Question: I am relatively new to working with jQuery and jsTree. In my application I call an API, and then want to display the resulting JSON using jsTree. For my sample I am using this fake API call <URL>
However, when the page loads, only the last item in the array is "open" and if I click on other items then it just shows the data from the last item. Here's a stripped down version: <URL> and here is a screenshot of the phenomenon that I am experiencing

:
'''
<div id="jstree">
<ul>
<li>[List]:
<ul>
<li id="userId" value="1">
userId: 1
</li>
<li id="id" value="1">
id: 1
</li>
<li id="title" value="&quot;sunt aut facere repellat provident occaecati excepturi optio reprehenderit&quot;">
title: sunt aut facere repellat provident occaecati excepturi optio reprehenderit
</li>
<li id="body" value="&quot;quia et suscipit
suscipit recusandae consequuntur expedita et cum
reprehenderit molestiae ut ut quas totam
nostrum rerum est autem sunt rem eveniet architecto&quot;">
body: quia et suscipit recusandae consequuntur expedita et cum reprehenderit molestiae ut ut quas totam nostrum rerum est autem sunt rem eveniet architecto
</li>
</ul>
</li>
<li>[List]:
<ul>
<li id="userId" value="1">
userId: 1
</li>
<li id="id" value="2">
id: 2
</li>
<li id="title" value="&quot;qui est esse&quot;">
title: qui est esse
</li>
<li id="body" value="&quot;est rerum tempore vitae
sequi sint nihil reprehenderit dolor beatae ea dolores neque
fugiat blanditiis voluptate porro vel nihil molestiae ut reiciendis
qui aperiam non debitis possimus qui neque nisi nulla&quot;">
body: est rerum tempore vitae sequi sint nihil reprehenderit dolor beatae ea dolores neque fugiat blanditiis voluptate porro vel nihil molestiae ut reiciendis qui aperiam non debitis possimus qui neque nisi nulla
</li>
</ul>
</li>
</ul>
</div>
'''
:
'''
$(function () {
$('#jstree').jstree( {
"core" : {
"animation":0,
"themes": { "icons" : false, "responsive": true }
},
"plugins" :["checkbox","state"]
})
.bind("ready.jstree", function (event, data) {
//open all nodes once the ready event is triggered
$(this).jstree("open_all");
});
$('#jstree').on("changed.jstree", function (e, data) {
console.log(data.selected);
});
});
'''
If I view the HTML source code of the page, all the data is there, so Also when clicking on other array items why does it show the data from the last one?
Thanks!
<URL>
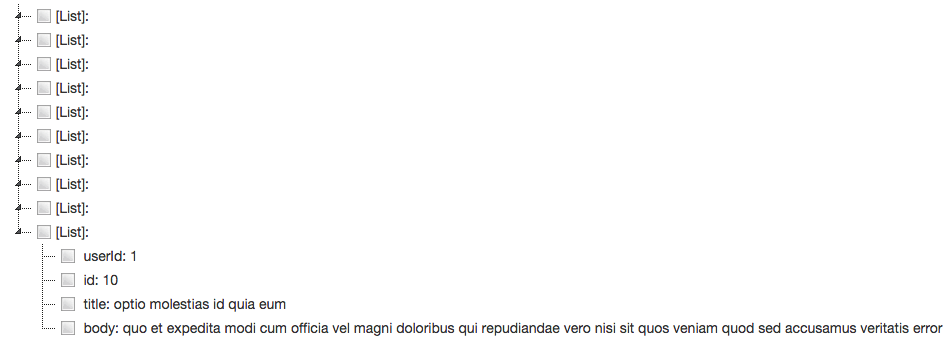
Answer: You have duplicated IDs - jstree can not parse the structure properly. jstree does not allow for duplicated IDs inside one tree (also keep in mind, you should not duplicate IDs even on document level).
Either remove the ID attribute on each LI node, or make sure they are unique inside the tree.